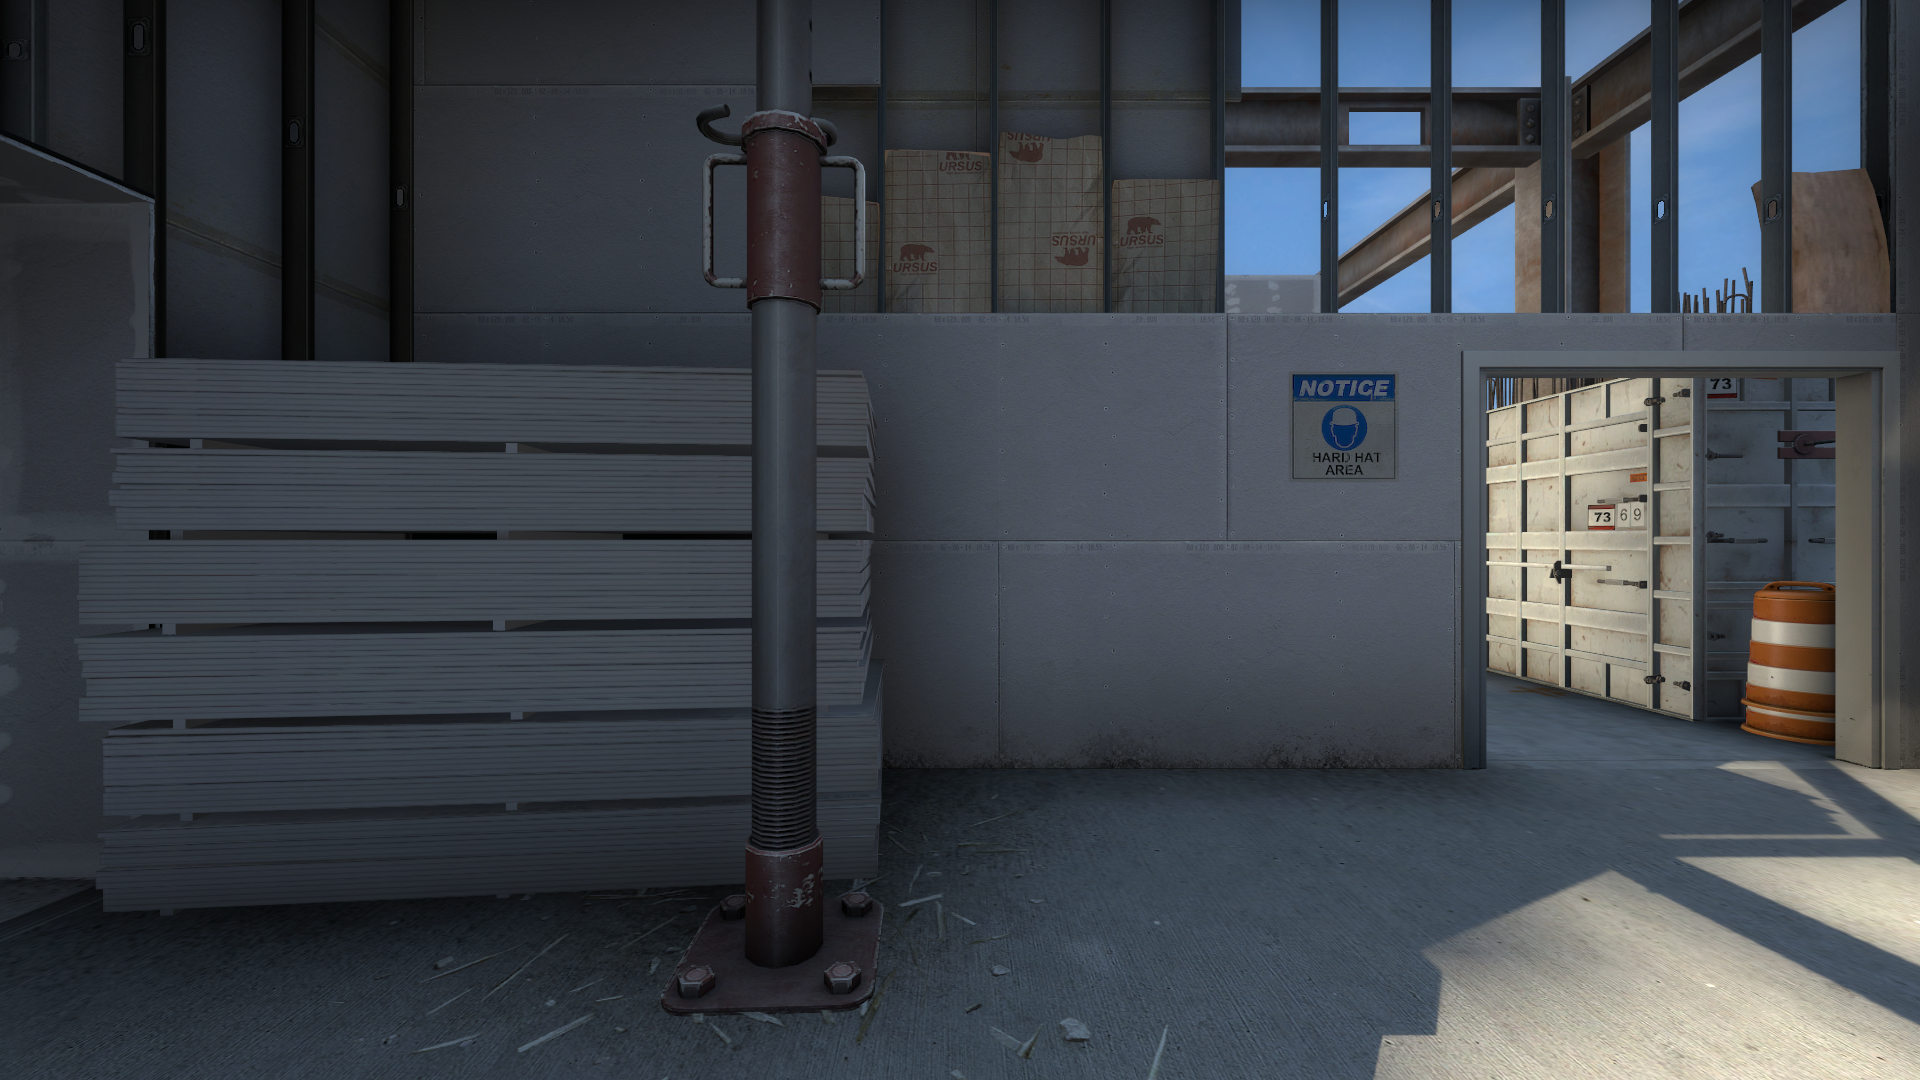
Map: de_vertigo